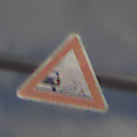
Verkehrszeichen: SplittSchotter
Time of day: Midday
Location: Outdoor (RoadRail)
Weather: PartlyCloudy
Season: NotSpecified
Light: Natural